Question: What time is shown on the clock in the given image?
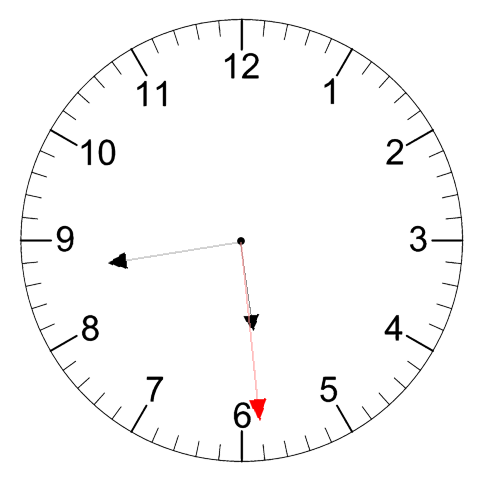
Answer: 05:43:29